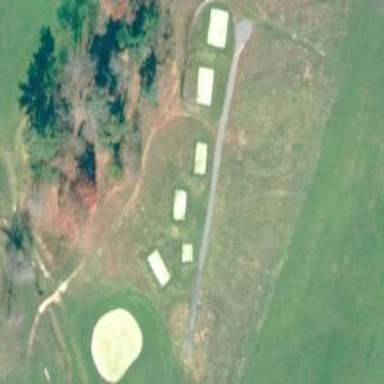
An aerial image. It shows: Rough area in golf course.